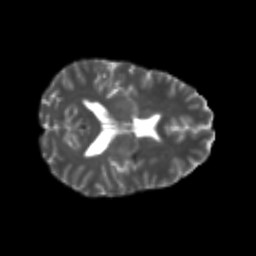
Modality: T2w
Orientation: axial
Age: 25
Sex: female
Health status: healthy
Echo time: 0.074 s